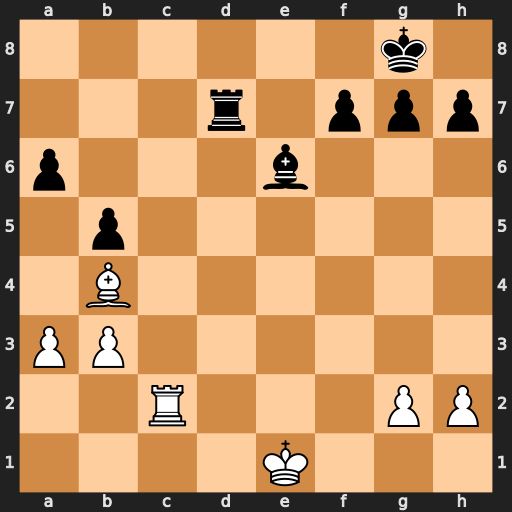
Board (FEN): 6k1/3r1ppp/p3b3/1p6/1B6/PP6/2R3PP/4K3
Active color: w
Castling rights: -
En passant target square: -
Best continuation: Rc8+ Rd8 Rxd8#